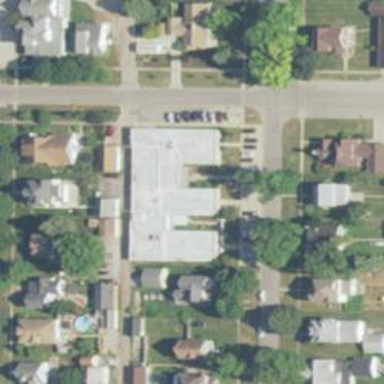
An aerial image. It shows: Nursing home.